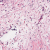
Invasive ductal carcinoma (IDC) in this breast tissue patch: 0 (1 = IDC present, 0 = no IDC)